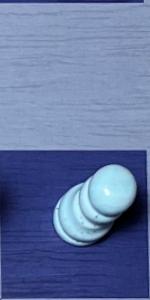
Label: Pawn_White